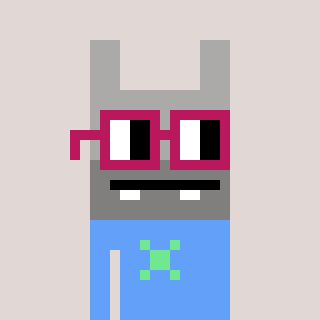
a pixel art character with square dark red glasses, a rabbit-shaped head and a blue-colored body on a warm background